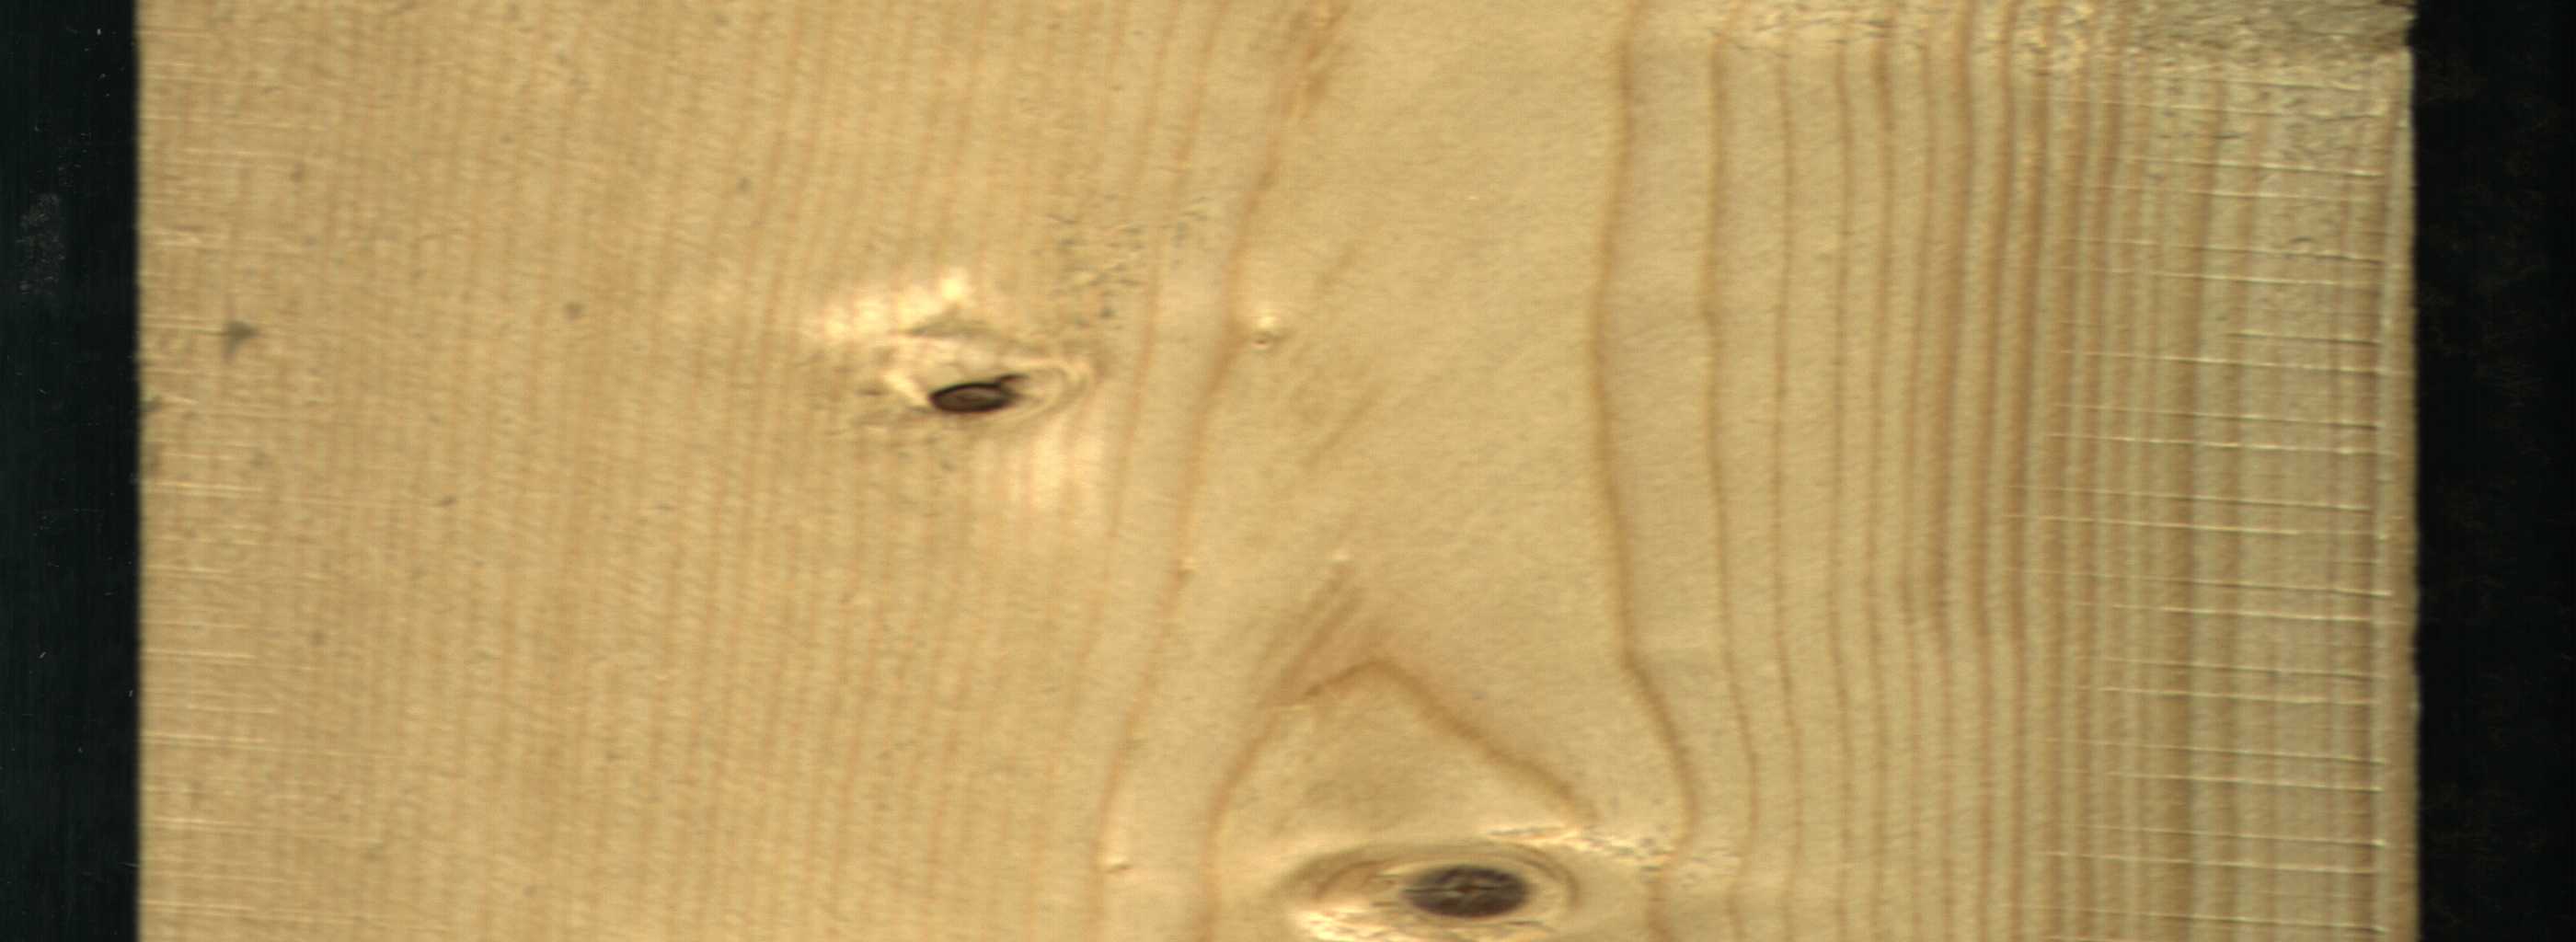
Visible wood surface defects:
Dead_Knot
Live_Knot